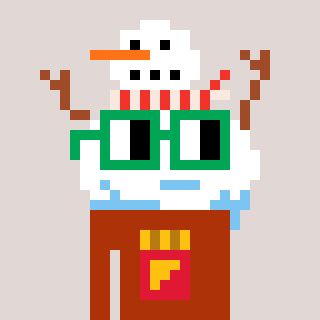
a pixel art character with square green glasses, a snowman-shaped head and a hotbrown-colored body on a warm background